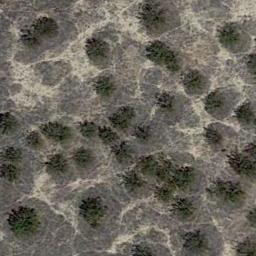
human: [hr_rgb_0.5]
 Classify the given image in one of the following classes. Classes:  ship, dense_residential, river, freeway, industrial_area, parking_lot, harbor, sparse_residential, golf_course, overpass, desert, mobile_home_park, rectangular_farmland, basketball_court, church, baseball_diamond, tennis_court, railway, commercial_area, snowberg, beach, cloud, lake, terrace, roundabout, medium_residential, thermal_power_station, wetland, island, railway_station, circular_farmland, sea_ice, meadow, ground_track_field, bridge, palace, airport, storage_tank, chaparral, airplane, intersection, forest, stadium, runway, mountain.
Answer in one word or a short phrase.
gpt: chaparral